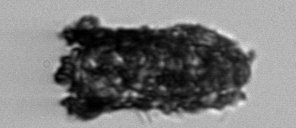
Label: Tintinnopsis